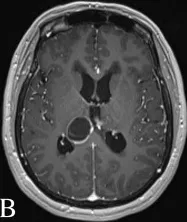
Pre-operative MRI of the brain. (A-C) Post-contrast T1-weighted images demonstrating a heterogeneously enhancing 3.9 x 2.6 x 3.1 cm mixed cystic and solid pineal mass and consequential obstructive hydrocephalus.
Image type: radiology (mri)